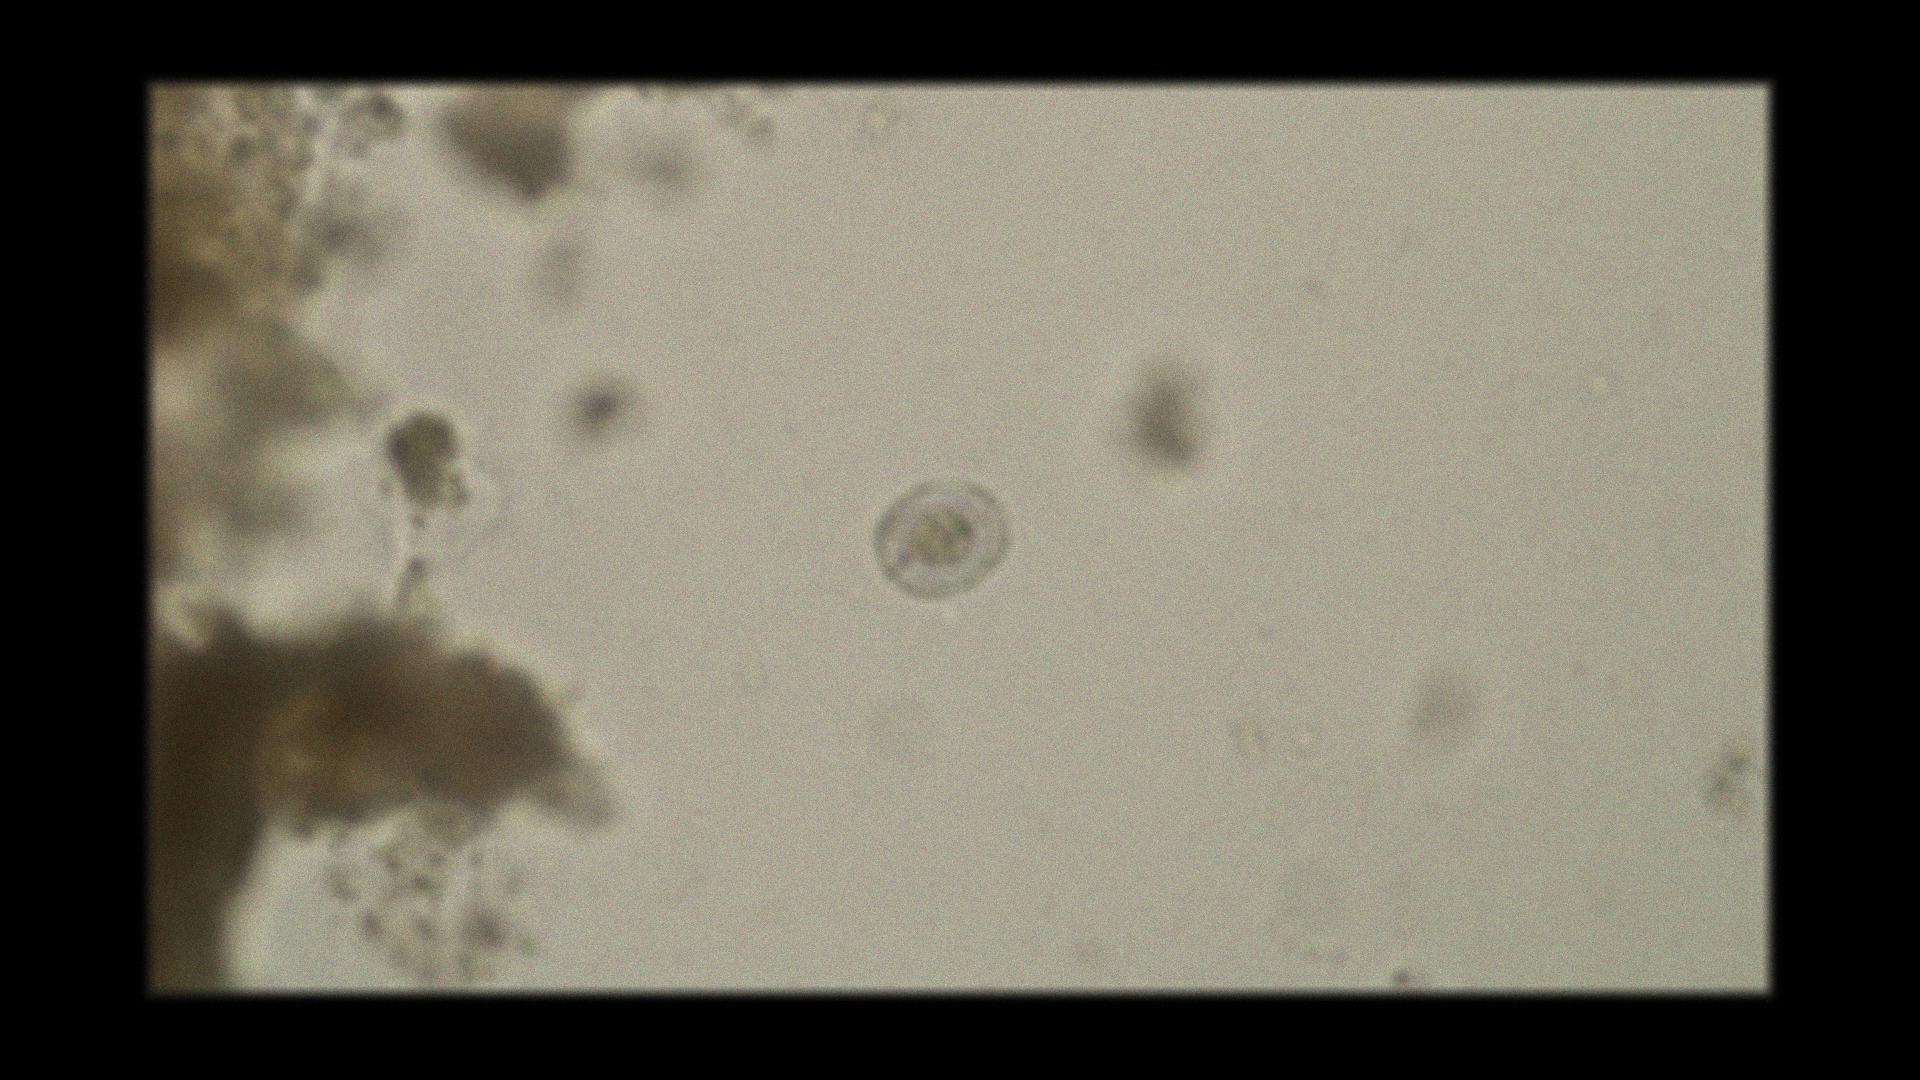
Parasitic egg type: Hymenolepis nana